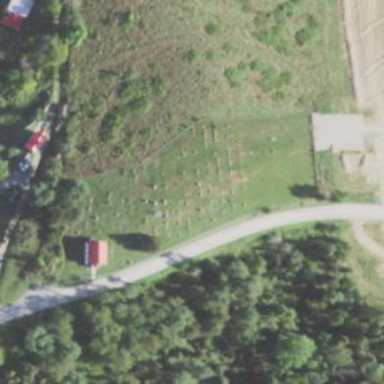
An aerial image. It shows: Cemetery.